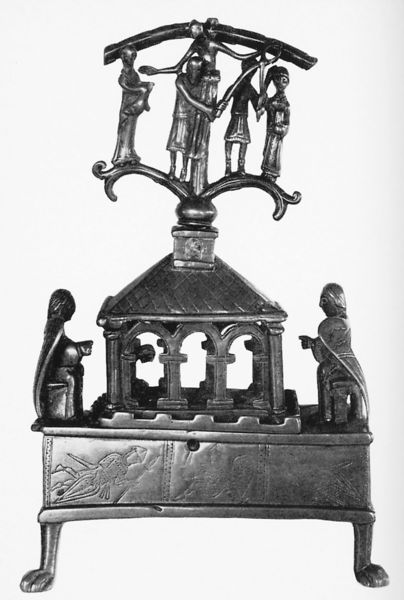
Titel: Kreuzfuß, Kreuzabnahme Christi über heiligem Grab
Standort: Herkunftsland: (NL Maasgebiet) (EU - NL - Maasgebiet)
Institution: Nürnberg, Germanisches Nationalmuseum
Schlagwörter: mann, frauen, menschen, sitzen, frau, holz, dach, haus, johannes, möbel, kind, personen, kinder, skulptur, statue, beine, füße, bogen, figuren, häuschen, metall, bronze, plastik, truhe, dose, kreuz, kupfer, knien, beten, gravur, jesus, christlich, mittelalter, maria, magdalena, zink, schrein, kästchen, josef, joseph, rotbogen, möbelstck